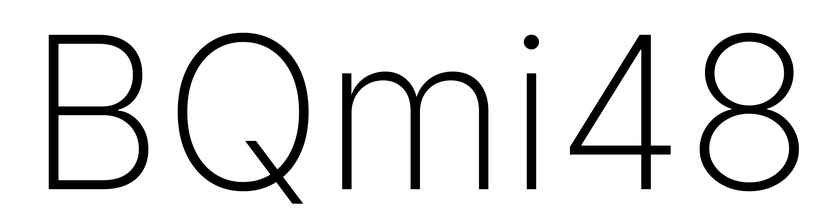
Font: Inter_ExtraLight